Question: I have the following configuration:
'''
#purchases
id
date
supplier_id
#purchase_line
product_id
purchase_id
quantity
price
#products
id
name
description
measure
#recipe
product_id
beverage_id
quantity
#beverage
id
description
method
#sale_line
beverage_id
sale_id
quantity
price
#sales
id
date
'''
Basically, a sale has many beverages and each beverage is made by certain quantity of products. So, what is the best approach to calculate the quantity of products in each sale?
It is part of an inventory control, where I will have to compare the sales (in terms of products, not beverages) to the purchases.

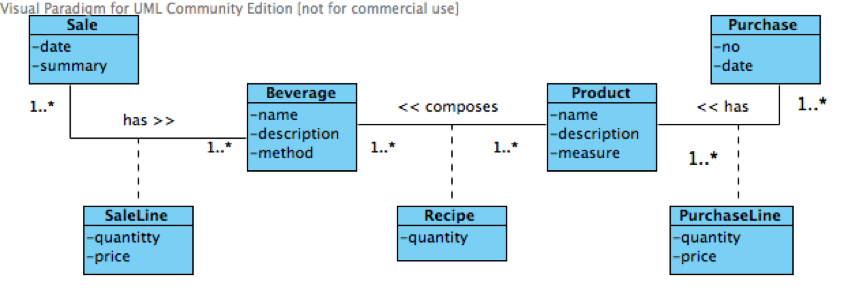
Answer: Is this along the lines of what you're looking for? If not, post some more information. The query below joins up the sales, sales line, beverage, recipe, and products tables, and then calculates the quantity sold based on the quantity of beverages sold and the amount in the recipe. I didn't test this. You can add a WHERE clause to restrict based on date, product, etc, as desired.
QUANTITY SOLD:
'''
SELECT pr.prod_id
, pr.prod_name
, SUM(sl.qty*rc.qty) AS qty_sold
FROM sales sa JOIN sales_line sl ON sa.sales_id = sl.sales_line_id
JOIN beverage bv ON sl.bev_id = bv.bev_id
JOIN recipe rc ON bv.bev_id = rc.bev_id
JOIN products pr ON rc.prod_id = pr.prod_id
WHERE ...
GROUP BY pr.prod_id
, pr.prod_name
'''
QUANTITY PURCHASED:
'''
SELECT pr.prod_id
, pr.prod_name
, SUM(pl.qty) AS qty_purch
FROM purchase pc JOIN purchase_line pl ON pc.purch_id = pl.purch_id
JOIN products pr ON pl.prod_id = pr.prod_id
WHERE ...
GROUP BY pr.prod_id
, pr.prod_name
'''